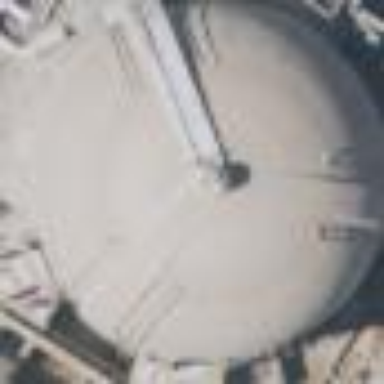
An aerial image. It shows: Building with dome-shaped roof. The building is powered by nuclear generator.